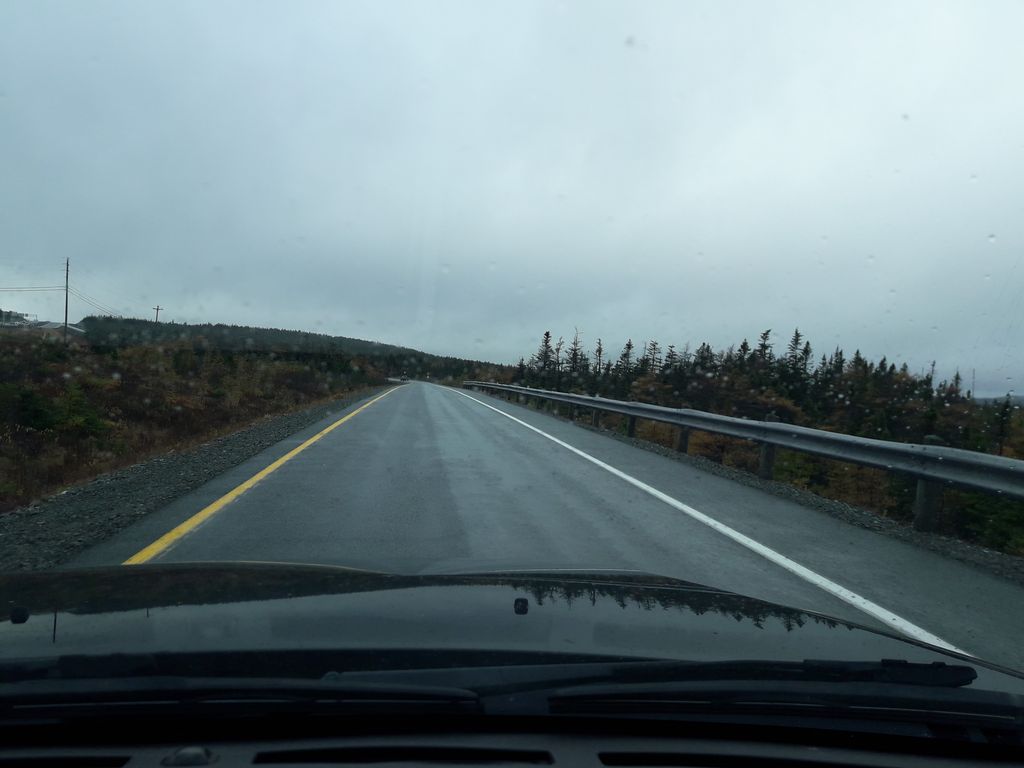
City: st_johns